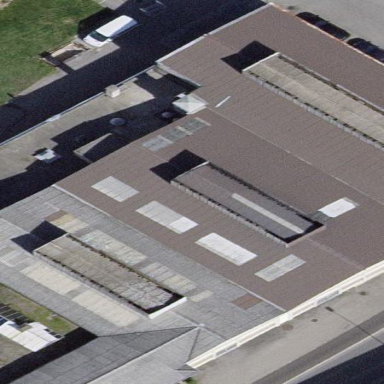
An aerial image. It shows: Beige building with gabled gray roof.